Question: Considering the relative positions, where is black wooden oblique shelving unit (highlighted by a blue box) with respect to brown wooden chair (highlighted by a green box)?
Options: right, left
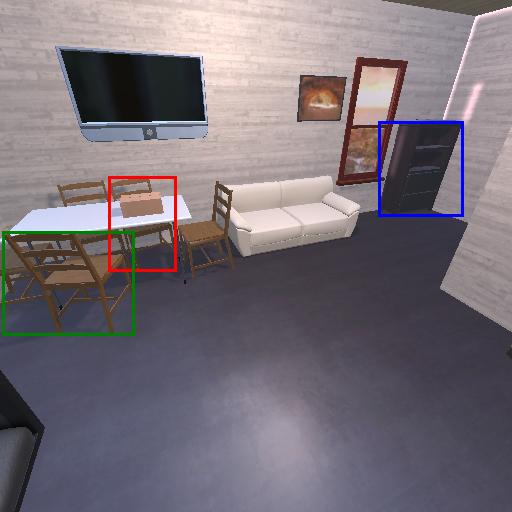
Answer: right